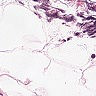
Metastatic tissue present: no